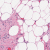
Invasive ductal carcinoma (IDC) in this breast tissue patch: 0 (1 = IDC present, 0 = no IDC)